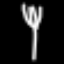
Label: fork